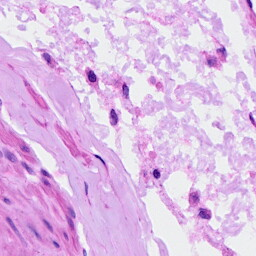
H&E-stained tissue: Ovarian